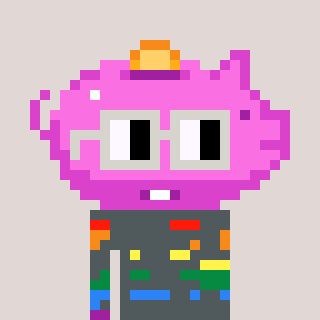
a pixel art character with square light gray glasses, a piggybank-shaped head and a hotbrown-colored body on a warm background